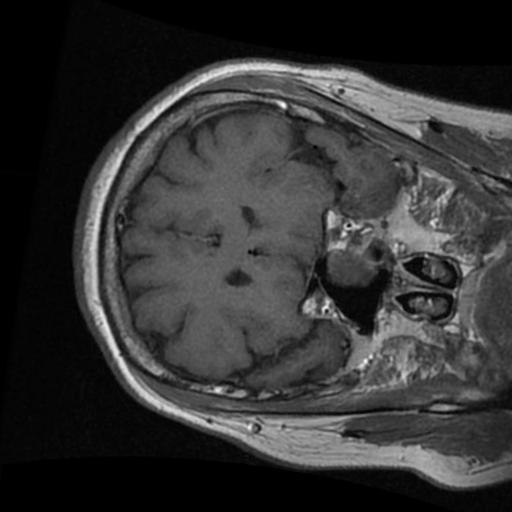
Label: brain_tumor